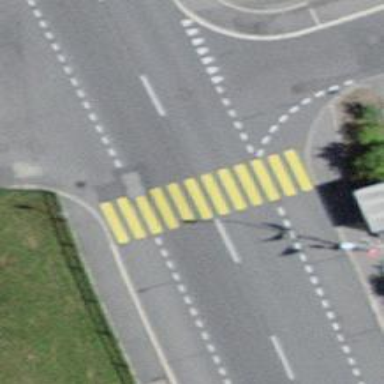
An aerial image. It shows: Public transport stop position.